Field crop: maize
Growth stage: 2
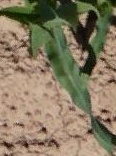
Species: maize